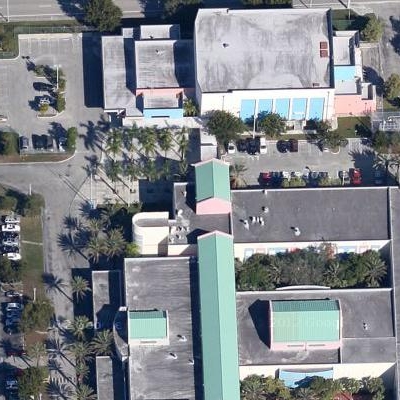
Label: cIndustry